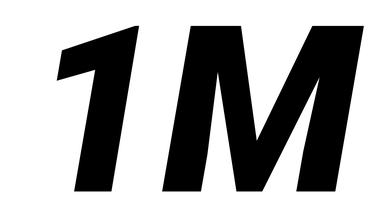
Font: Roboto-Italic_Black_Italic